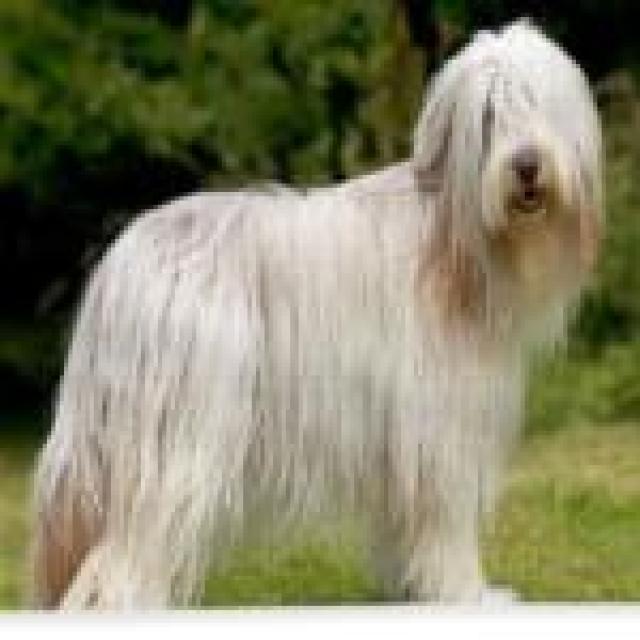
Healthy canine skin — no visible lesions, inflammation, or abnormalities. The skin and coat appear normal.